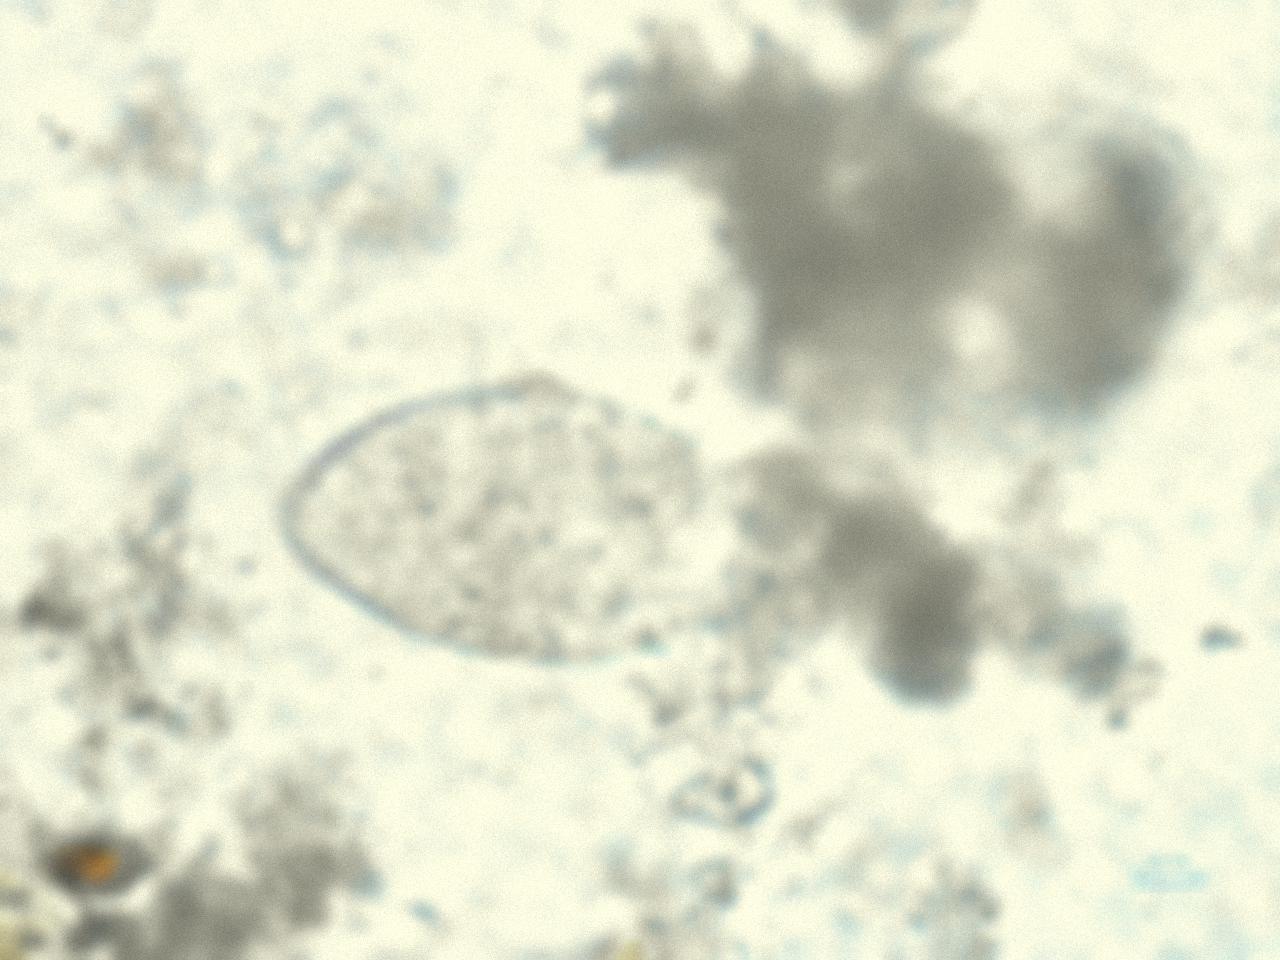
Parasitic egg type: Fasciolopsis buski